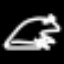
Label: frog